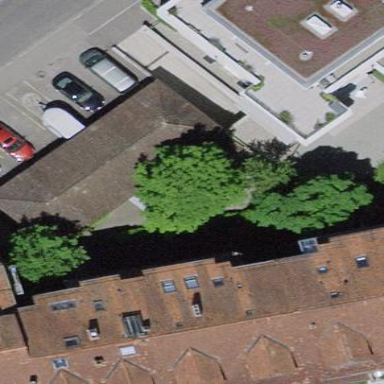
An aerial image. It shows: Group of garages.